Question: I have created a firebase realtime database I am trying to retrieve data using recycler view but I am getting error as below
'''
E/AndroidRuntime: FATAL EXCEPTION: main
Process: com.accentra.retrivedatabase, PID: 14196
com.google.firebase.database.DatabaseException: Can't convert object of type java.lang.String to type com.accentra.retrivedatabase.User
at com.google.firebase.database.core.utilities.encoding.CustomClassMapper.convertBean(com.google.firebase:firebase-database@@19.1.0:418)
at com.google.firebase.database.core.utilities.encoding.CustomClassMapper.deserializeToClass(com.google.firebase:firebase-database@@19.1.0:214)
at com.google.firebase.database.core.utilities.encoding.CustomClassMapper.convertToCustomClass(com.google.firebase:firebase-database@@19.1.0:79)
at com.google.firebase.database.DataSnapshot.getValue(com.google.firebase:firebase-database@@19.1.0:203)
at com.accentra.retrivedatabase.UserDetailActivity$1.onDataChange(UserDetailActivity.java:77)
at com.google.firebase.database.core.ValueEventRegistration.fireEvent(com.google.firebase:firebase-database@@19.1.0:75)
at com.google.firebase.database.core.view.DataEvent.fire(com.google.firebase:firebase-database@@19.1.0:63)
at com.google.firebase.database.core.view.EventRaiser$1.run(com.google.firebase:firebase-database@@19.1.0:55)
at android.os.Handler.handleCallback(Handler.java:794)
at android.os.Handler.dispatchMessage(Handler.java:99)
at android.os.Looper.loop(Looper.java:176)
at android.app.ActivityThread.main(ActivityThread.java:6662)
at java.lang.reflect.Method.invoke(Native Method)
at com.android.internal.os.RuntimeInit$MethodAndArgsCaller.run(RuntimeInit.java:547)
at com.android.internal.os.ZygoteInit.main(ZygoteInit.java:873)
I/Process: Sending signal. PID: 14196 SIG: 9
Process 14196 terminated.
'''

This is my code for Main activity
'''
public class MainActivity extends AppCompatActivity {
Button b1;
public static final String Firebase_Server_URL = "https://retrive-database-8f64a.firebaseio.com/";
Firebase firebase;
DatabaseReference databaseReference;
// Root Database Name for Firebase Database.
public static final String Database_Path = "User";
@Override
protected void onCreate(Bundle savedInstanceState) {
super.onCreate(savedInstanceState);
setContentView(R.layout.activity_main);
Firebase.setAndroidContext(MainActivity.this);
firebase = new Firebase(Firebase_Server_URL);
databaseReference = FirebaseDatabase.getInstance().getReference(Database_Path);
b1=(Button)findViewById(R.id.button);
b1.setOnClickListener(new View.OnClickListener() {
@Override
public void onClick(View v) {
Intent it=new Intent(MainActivity.this,UserDetailActivity.class);
startActivity(it);
}
});
}
}
'''
This is the code for User detail activity
'''
public class UserDetailActivity extends AppCompatActivity {
DatabaseReference databaseReference;
ProgressDialog progressDialog;
List<User> list = new ArrayList<>();
RecyclerView recyclerView;
Firebase firebase;
RecyclerView.Adapter adapter ;
@Override
protected void onCreate(Bundle savedInstanceState) {
super.onCreate(savedInstanceState);
setContentView(R.layout.activity_user_detail);
recyclerView = (RecyclerView) findViewById(R.id.recyclerView);
recyclerView.setHasFixedSize(true);
recyclerView.setLayoutManager(new LinearLayoutManager(UserDetailActivity.this));
progressDialog = new ProgressDialog(UserDetailActivity.this);
progressDialog.setMessage("Loading Data from Firebase Database");
progressDialog.show();
databaseReference = FirebaseDatabase.getInstance().getReference(MainActivity.Database_Path);
databaseReference.addValueEventListener(new ValueEventListener() {
@Override
public void onDataChange(DataSnapshot snapshot) {
for (DataSnapshot dataSnapshot : snapshot.getChildren()) {
User user = dataSnapshot.getValue(User.class);
list.add(user);
}
adapter = new RecyclerViewAdapter(UserDetailActivity.this,list);
recyclerView.setAdapter(adapter);
progressDialog.dismiss();
}
@Override
public void onCancelled(DatabaseError databaseError) {
progressDialog.dismiss();
}
});
}
}
'''
This is the code for Recycler View Adapter
'''
public class RecyclerViewAdapter extends RecyclerView.Adapter<RecyclerViewAdapter.ViewHolder> {
Context context;
List<User> MainImageUploadInfoList;
public RecyclerViewAdapter(Context context, List<User> TempList) {
this.MainImageUploadInfoList = TempList;
this.context = context;
}
@NonNull
@Override
public ViewHolder onCreateViewHolder(ViewGroup parent, int viewType) {
View view = LayoutInflater.from(parent.getContext()).inflate(R.layout.recycler, parent, false);
ViewHolder viewHolder = new ViewHolder(view);
return viewHolder;
}
@Override
public void onBindViewHolder(ViewHolder holder, int position) {
User user = MainImageUploadInfoList.get(position);
holder.FirstNameTextView.setText(user.getFirst_name());
holder.LastNameTextView.setText(user.getLast_name());
}
@Override
public int getItemCount() {
return MainImageUploadInfoList.size();
}
public class ViewHolder extends RecyclerView.ViewHolder {
public TextView FirstNameTextView;
public TextView LastNameTextView;
public ViewHolder(@NonNull View itemView) {
super(itemView);
FirstNameTextView = (TextView) itemView.findViewById(R.id.textView1);
LastNameTextView = (TextView) itemView.findViewById(R.id.textView2);
}
}
}
'''
And this is my User class
'''
public class User {
private String first_name;
private String last_name;
public User() {
}
public String getFirst_name() {
return first_name;
}
public void setFirst_name(String first_name) {
this.first_name = first_name;
}
public String getLast_name() {
return last_name;
}
public void setLast_name(String last_name) {
this.last_name = last_name;
}
}
'''
Please help me to solve this problem
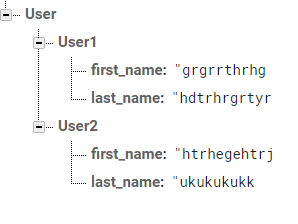
Answer: Can you try:
'''
databaseReference = FirebaseDatabase.getInstance().getReference().child(Database_Path);
'''
instead of:
'''
databaseReference = FirebaseDatabase.getInstance().getReference(Database_Path);
'''